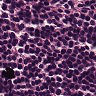
Metastatic tissue present: no